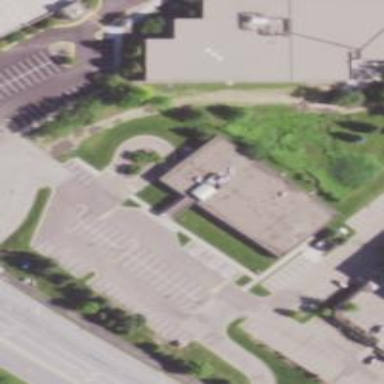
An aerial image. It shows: Clinic building offering healthcare services.